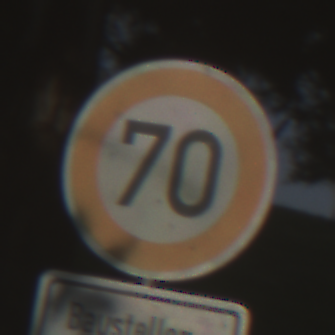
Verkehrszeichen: Geschwindigkeit70
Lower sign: HinweiseAufGefahrenDurchVerbaleAngabe6
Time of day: MorningAfternoon
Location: Outdoor (Nature)
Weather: Clear
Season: NotSpecified
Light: Natural